Question: I'm using <URL> on my form here:

A required validation field on jsvalidate is implemented writing 'class="jsquerired"' on the select element. How can I make 'class="jsquerired"' appear if the user clicks "Si" on my select?
Example:'<input class="jsrequired jsvalidate_email texto" name="emailRecomendado" type="text" size="30"/>'
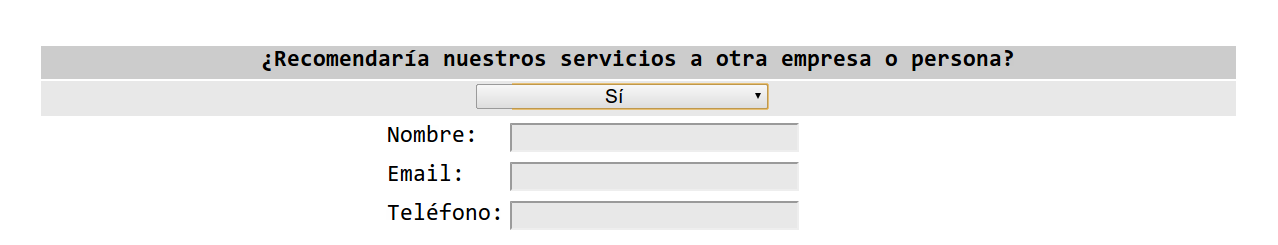
Answer: It doesn't seem jsvalidate comes with conditional validation out of the box, so you will probably have to come up with a custom validation class for those fields that checks if "yes" was selected -- and if it was, return true (validation passed) if the field is not empty.